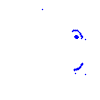
Particle: proton